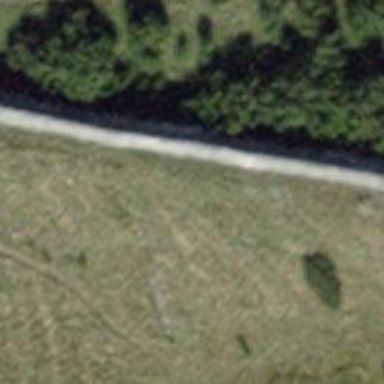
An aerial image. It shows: Retaining wall.